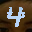
Label: 4